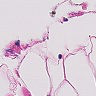
Metastatic tissue present: no